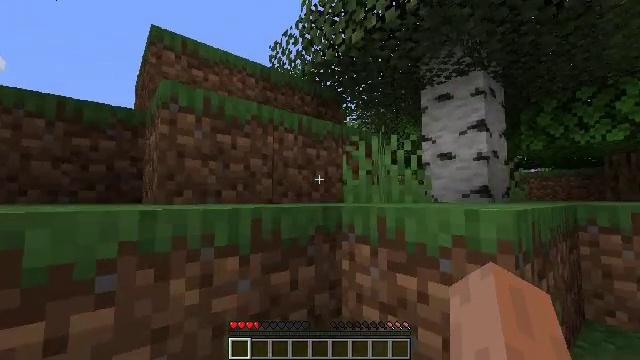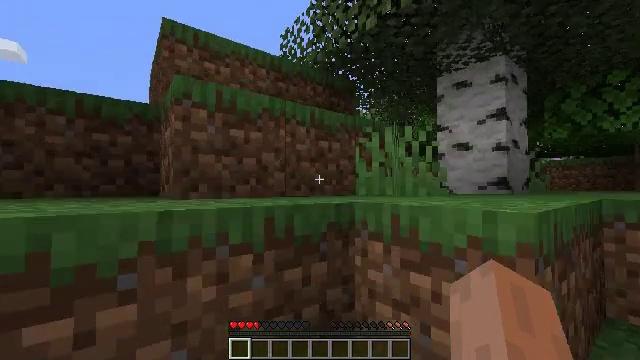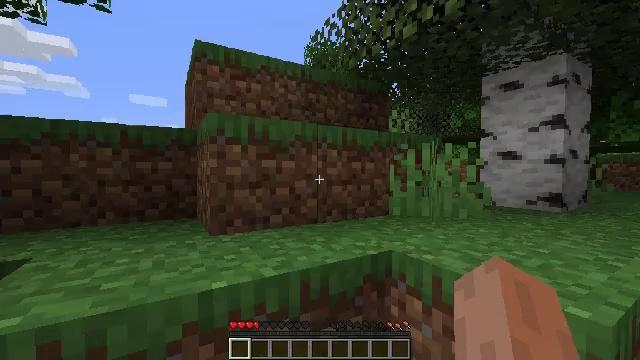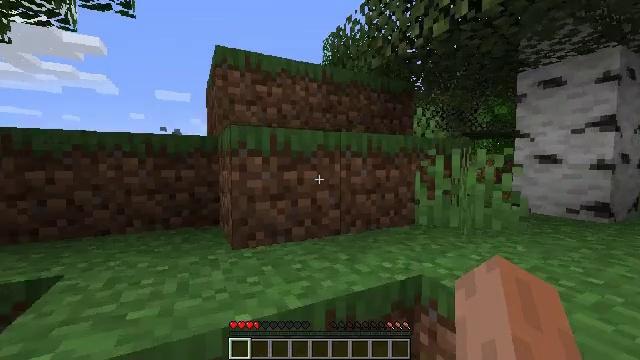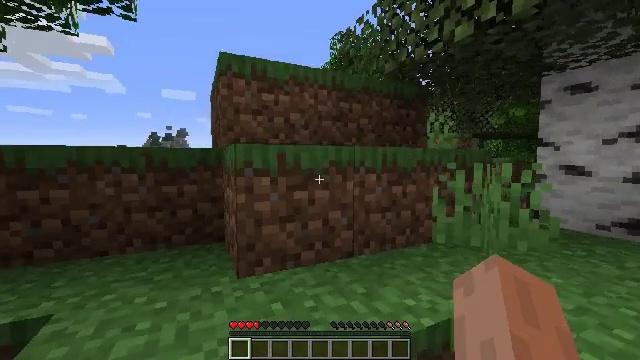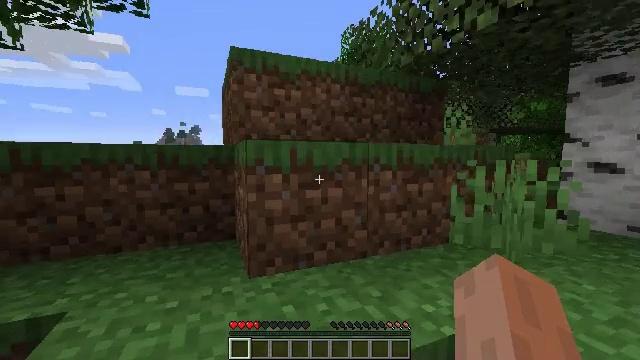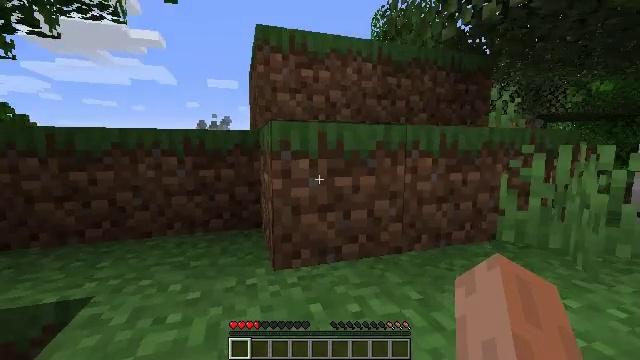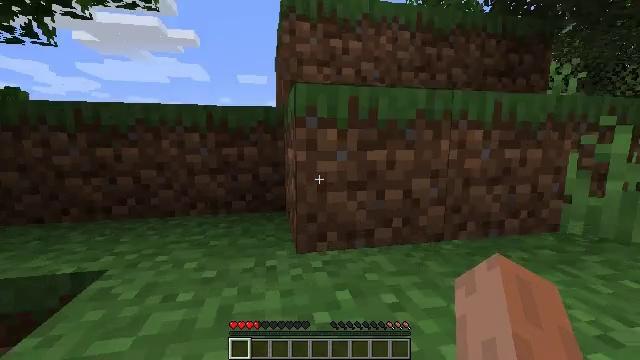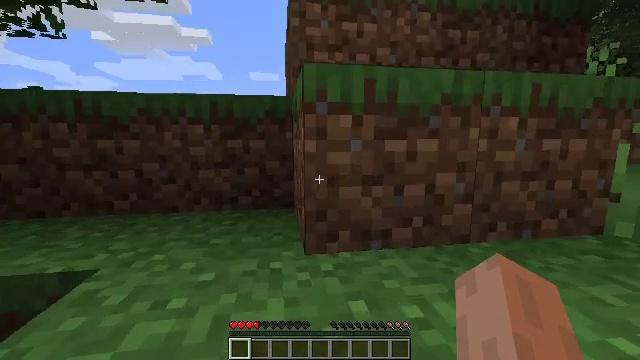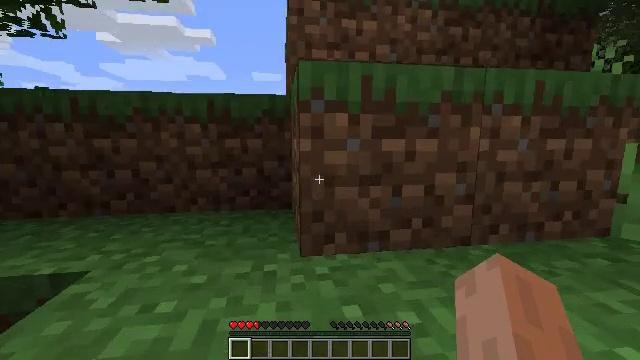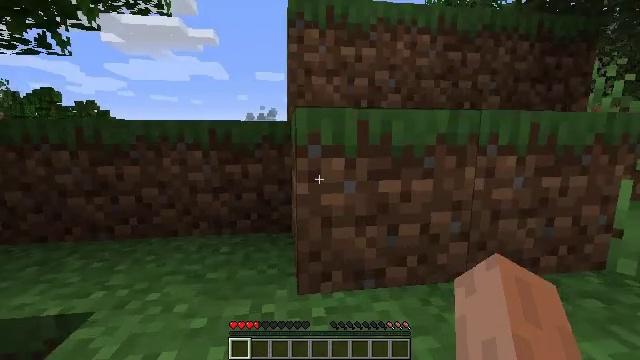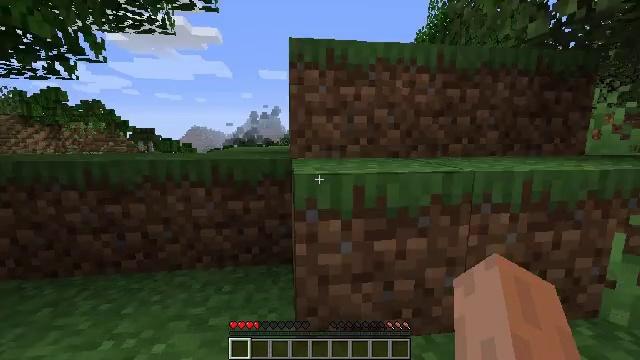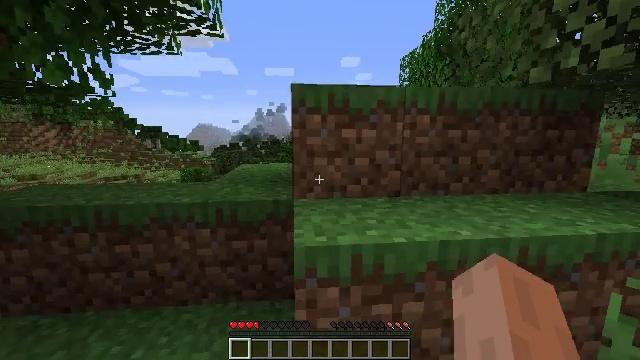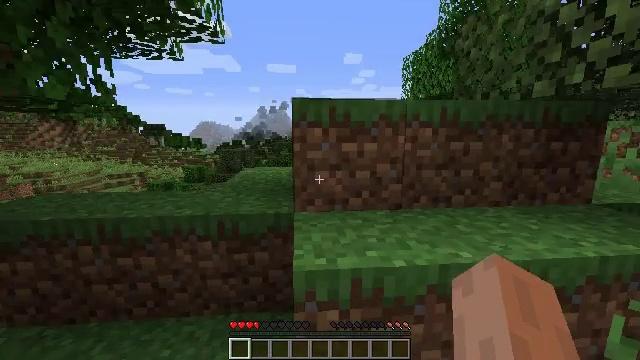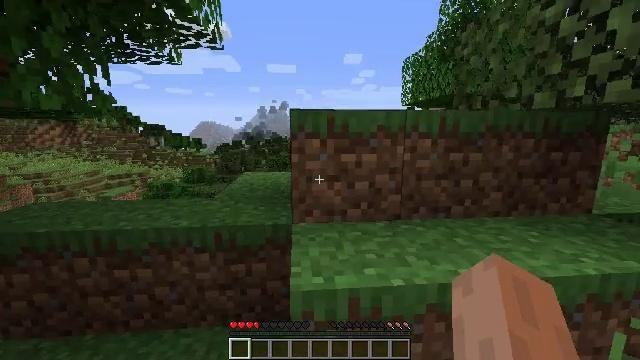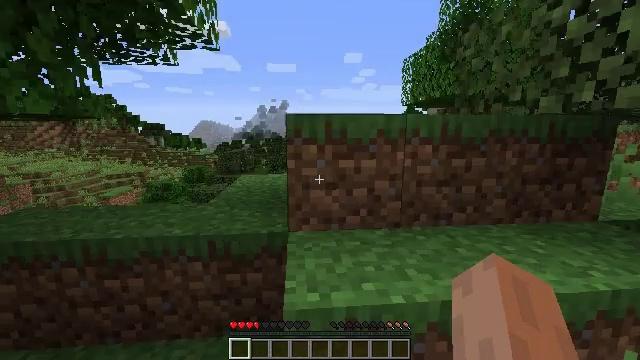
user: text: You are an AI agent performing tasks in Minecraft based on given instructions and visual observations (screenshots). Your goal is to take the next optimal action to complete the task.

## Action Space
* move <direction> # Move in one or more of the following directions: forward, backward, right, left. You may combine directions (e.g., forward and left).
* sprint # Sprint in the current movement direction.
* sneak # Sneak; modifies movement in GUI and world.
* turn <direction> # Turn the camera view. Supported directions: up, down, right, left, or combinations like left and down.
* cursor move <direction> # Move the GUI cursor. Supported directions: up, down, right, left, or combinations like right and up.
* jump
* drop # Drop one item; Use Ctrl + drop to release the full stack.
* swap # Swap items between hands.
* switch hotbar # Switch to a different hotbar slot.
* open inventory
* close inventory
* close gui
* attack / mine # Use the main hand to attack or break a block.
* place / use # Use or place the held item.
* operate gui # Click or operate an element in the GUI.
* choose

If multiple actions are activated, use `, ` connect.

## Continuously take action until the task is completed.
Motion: motion action
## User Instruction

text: Combat the pig.
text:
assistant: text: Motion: move forward, sprint, turn left and down, jump
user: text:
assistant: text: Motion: move forward, sprint, turn left and down, jump
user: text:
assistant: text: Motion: move forward, sprint, turn left and down, jump
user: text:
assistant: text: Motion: move forward, sprint, turn left, jump
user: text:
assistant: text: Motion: move forward, sprint, turn left, jump
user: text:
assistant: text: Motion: move forward, sprint, turn left and down, jump
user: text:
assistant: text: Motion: move forward, sprint, turn left and down, jump
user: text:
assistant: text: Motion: move forward, sprint, turn left, jump
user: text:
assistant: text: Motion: move forward, sprint, jump
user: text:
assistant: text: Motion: move forward, sprint, jump
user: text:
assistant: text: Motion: move forward, sprint, jump
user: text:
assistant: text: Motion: move forward, sprint, turn left, jump
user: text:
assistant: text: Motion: move forward, sprint, jump
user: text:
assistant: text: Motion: move forward, sprint, jump
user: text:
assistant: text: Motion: move forward, sprint, jump
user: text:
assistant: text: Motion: move forward, sprint, jump
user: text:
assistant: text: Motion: move forward, sprint, jump
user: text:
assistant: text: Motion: move forward, turn down, jump
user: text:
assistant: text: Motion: move forward, turn down, jump
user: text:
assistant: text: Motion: move forward, jump
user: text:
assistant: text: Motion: move forward, jump
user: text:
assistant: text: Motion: move forward, turn down, jump
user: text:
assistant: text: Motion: move forward, turn down, jump
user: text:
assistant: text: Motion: move forward, turn down, jump
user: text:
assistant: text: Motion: move forward, jump
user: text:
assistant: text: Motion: move forward, jump
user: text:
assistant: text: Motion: move forward, jump
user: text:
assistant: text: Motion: move forward, jump
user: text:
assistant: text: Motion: move forward, jump
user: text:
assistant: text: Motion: move forward, turn left and down, jump